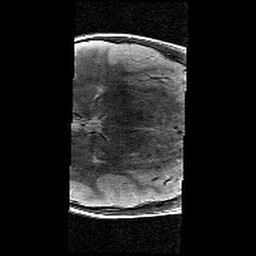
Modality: T2w
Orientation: axial
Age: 10
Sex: male
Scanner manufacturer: siemens
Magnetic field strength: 3 T
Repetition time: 9.23 s
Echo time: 0.067 s